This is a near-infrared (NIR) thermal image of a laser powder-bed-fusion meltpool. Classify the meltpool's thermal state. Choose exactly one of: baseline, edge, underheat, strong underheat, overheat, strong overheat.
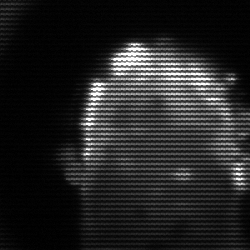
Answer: baseline